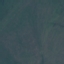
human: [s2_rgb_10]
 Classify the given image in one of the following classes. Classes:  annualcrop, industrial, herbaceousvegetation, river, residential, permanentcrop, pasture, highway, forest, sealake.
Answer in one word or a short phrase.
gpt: Pasture